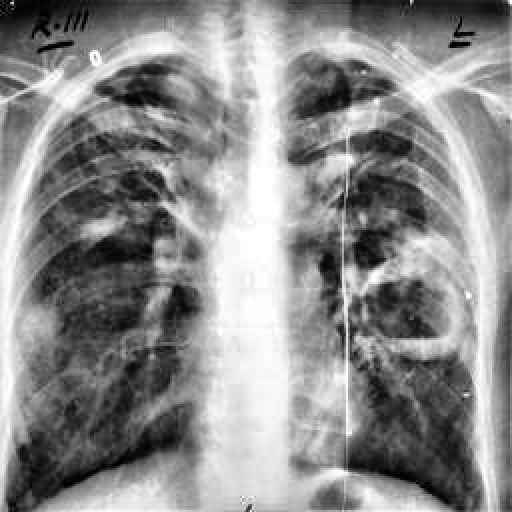
Finding: TUBERCULOSIS